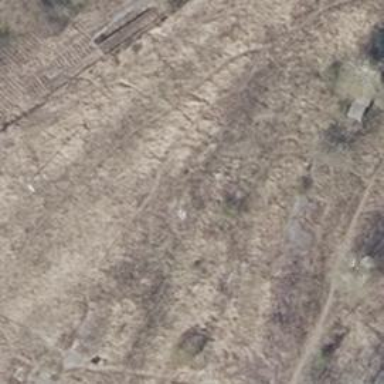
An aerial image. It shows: Abandoned railway.